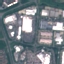
Label: Industrial